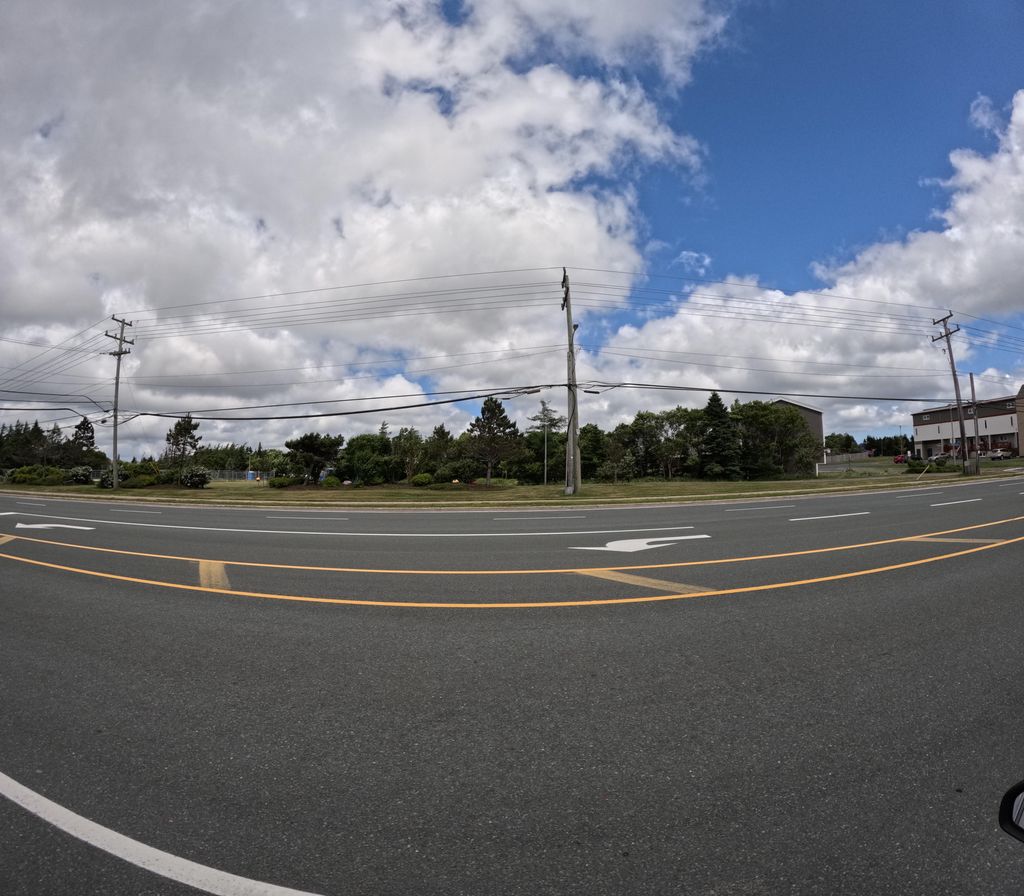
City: st_johns